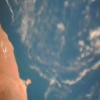
Label: water